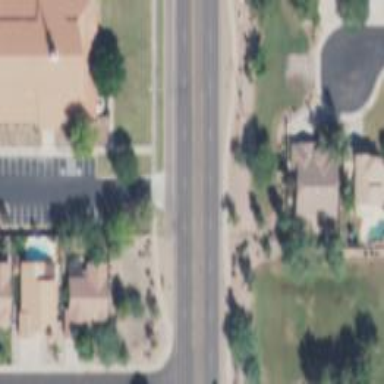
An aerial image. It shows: Secondary road with asphalt surface.